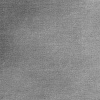
Atmospheric dust classification: dusty